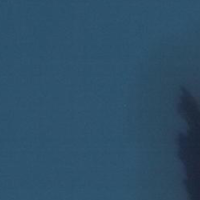
EUNIS habitat code: 14
Species observed at this site:
Hippocrepis emerus